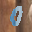
Label: 0